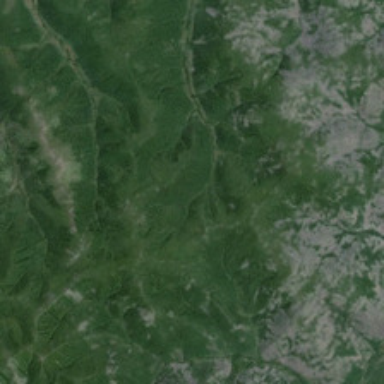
The mountain is covered with trees .